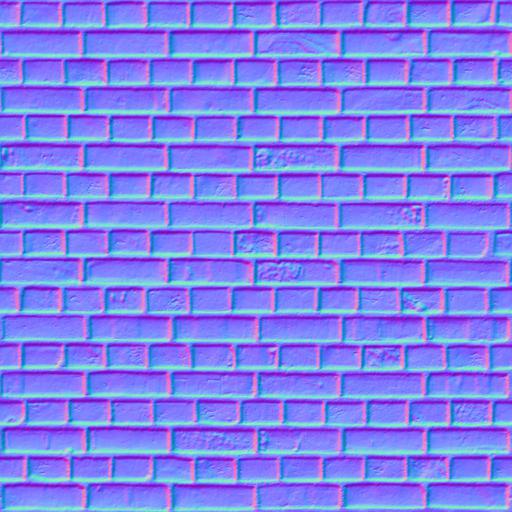
brick bricks clean flat modern red